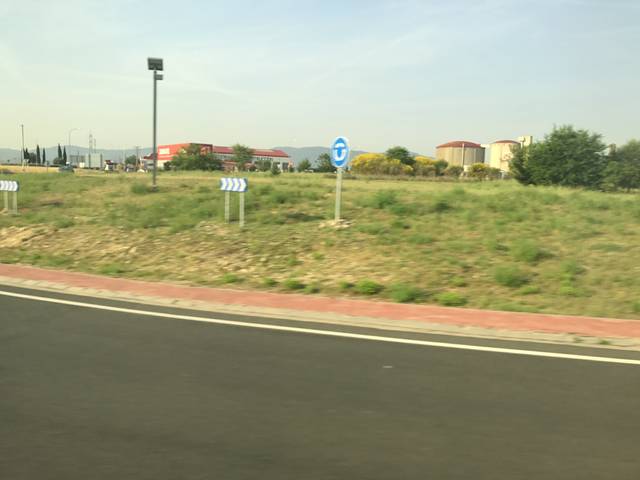
Region: Spain
Coordinates: 42.702, -2.921